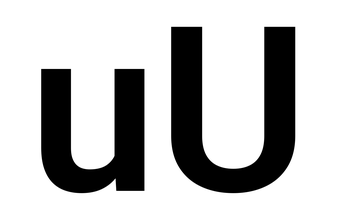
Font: Roboto_SemiBold